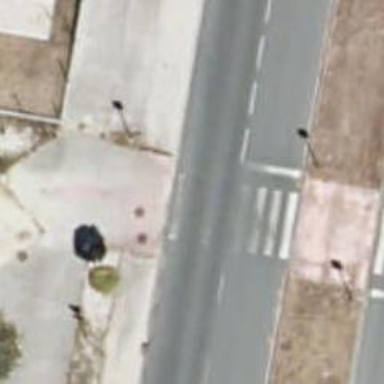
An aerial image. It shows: Uncontrolled crossing on the road.